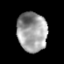
Tissue: prostate
Cell type: T cells
Senescence score: 0.3069
Nuclear area (px): 1157
Mean DAPI intensity: 156.508